Field crop: tomato
Growth stage: 1
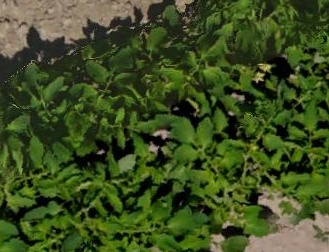
Species: tomato